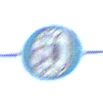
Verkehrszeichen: SchneekettenVorgeschrieben
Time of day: MorningAfternoon
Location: Outdoor (Nature)
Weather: PartlyCloudy
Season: NotSpecified
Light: Natural